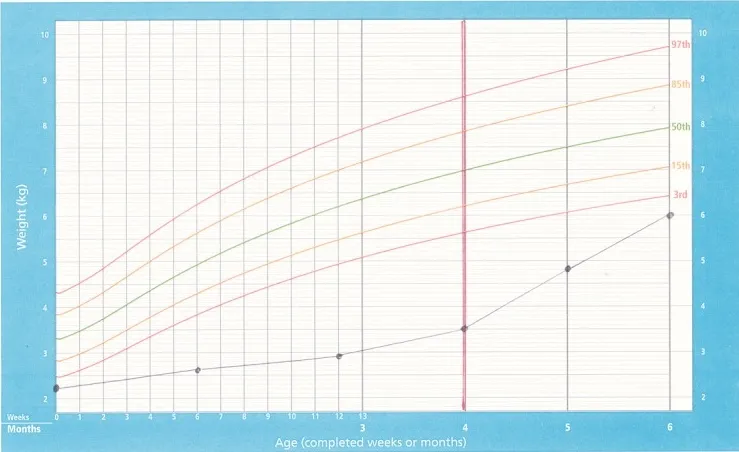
Weight-for-age chart for Baby E; showing poor weight gain prior to admission and dark solid vertical line denoting rapid weight gain after commencement on donor milk.
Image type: chart (chart)